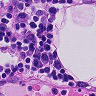
Metastatic tissue present: no